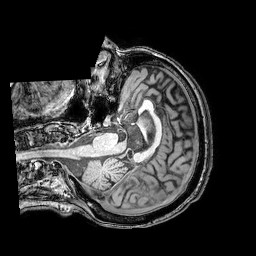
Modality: T1w
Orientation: axial
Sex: female
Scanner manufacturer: philips
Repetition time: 0.008234 s
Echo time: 0.00379 s